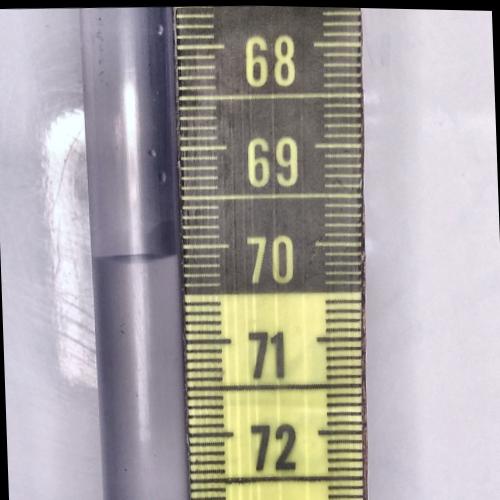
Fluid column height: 70.1 cm